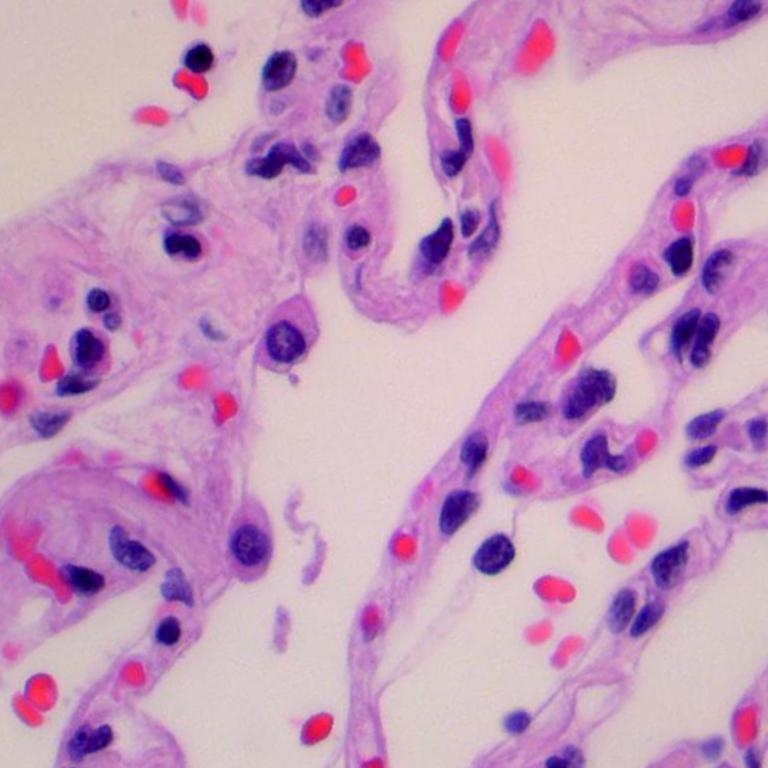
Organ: lung
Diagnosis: benign